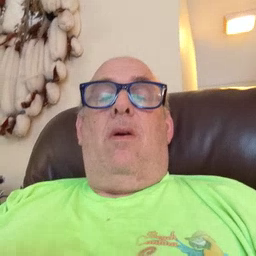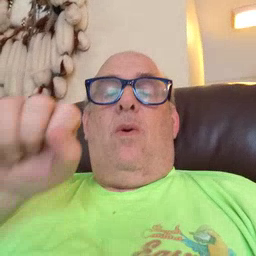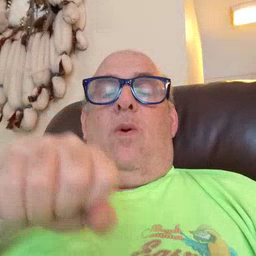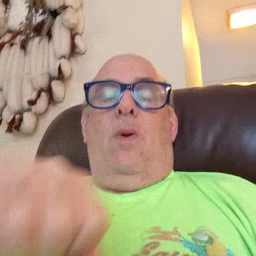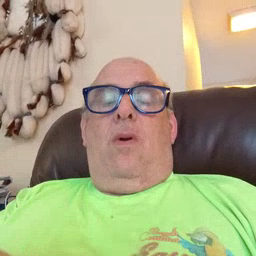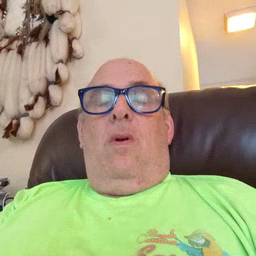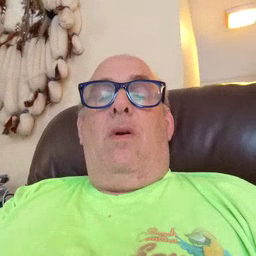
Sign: shoe